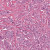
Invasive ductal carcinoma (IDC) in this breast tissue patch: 1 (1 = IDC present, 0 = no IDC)